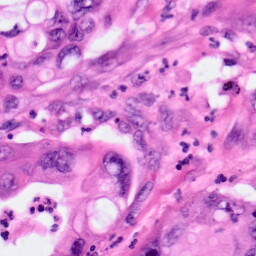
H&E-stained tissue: Pancreatic